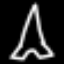
Label: The Eiffel Tower